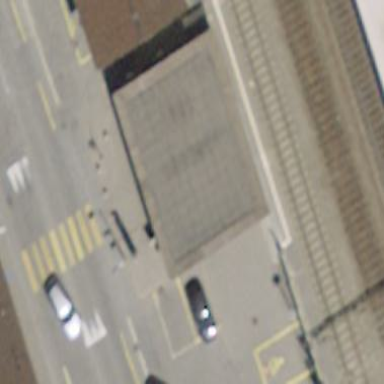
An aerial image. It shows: View of roof of building.